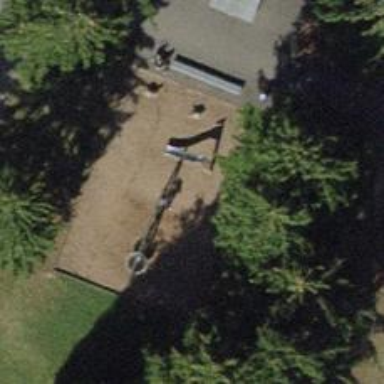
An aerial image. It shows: Playground area for leisure activities on the land.